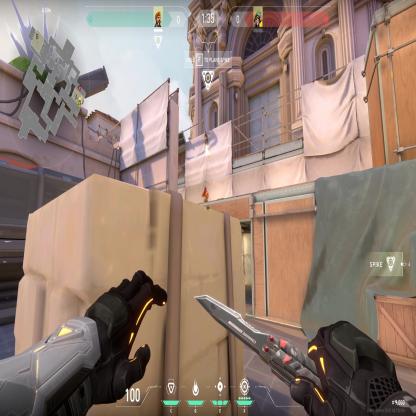
Label: enemy